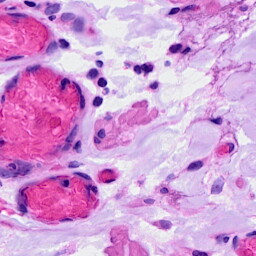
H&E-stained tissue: Ovarian